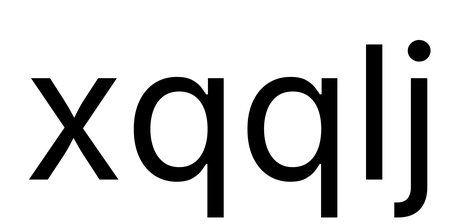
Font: Inter_Regular